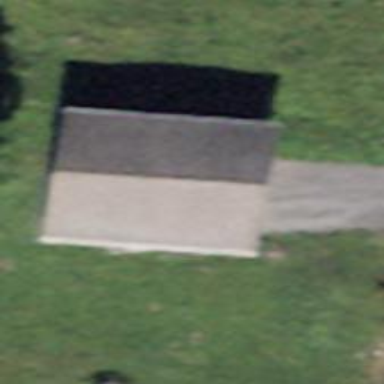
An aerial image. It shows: Shed.